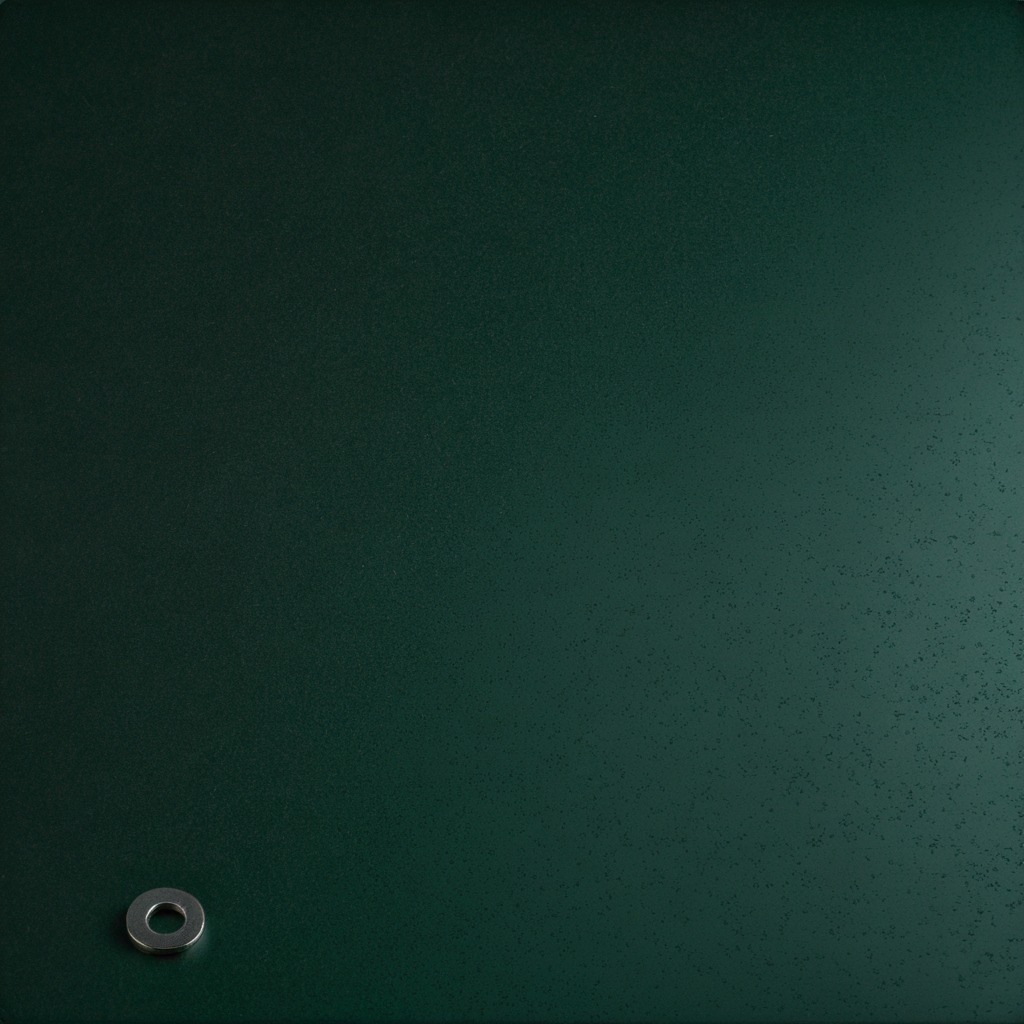
A flat metal washer is lying on the granite tabletop.